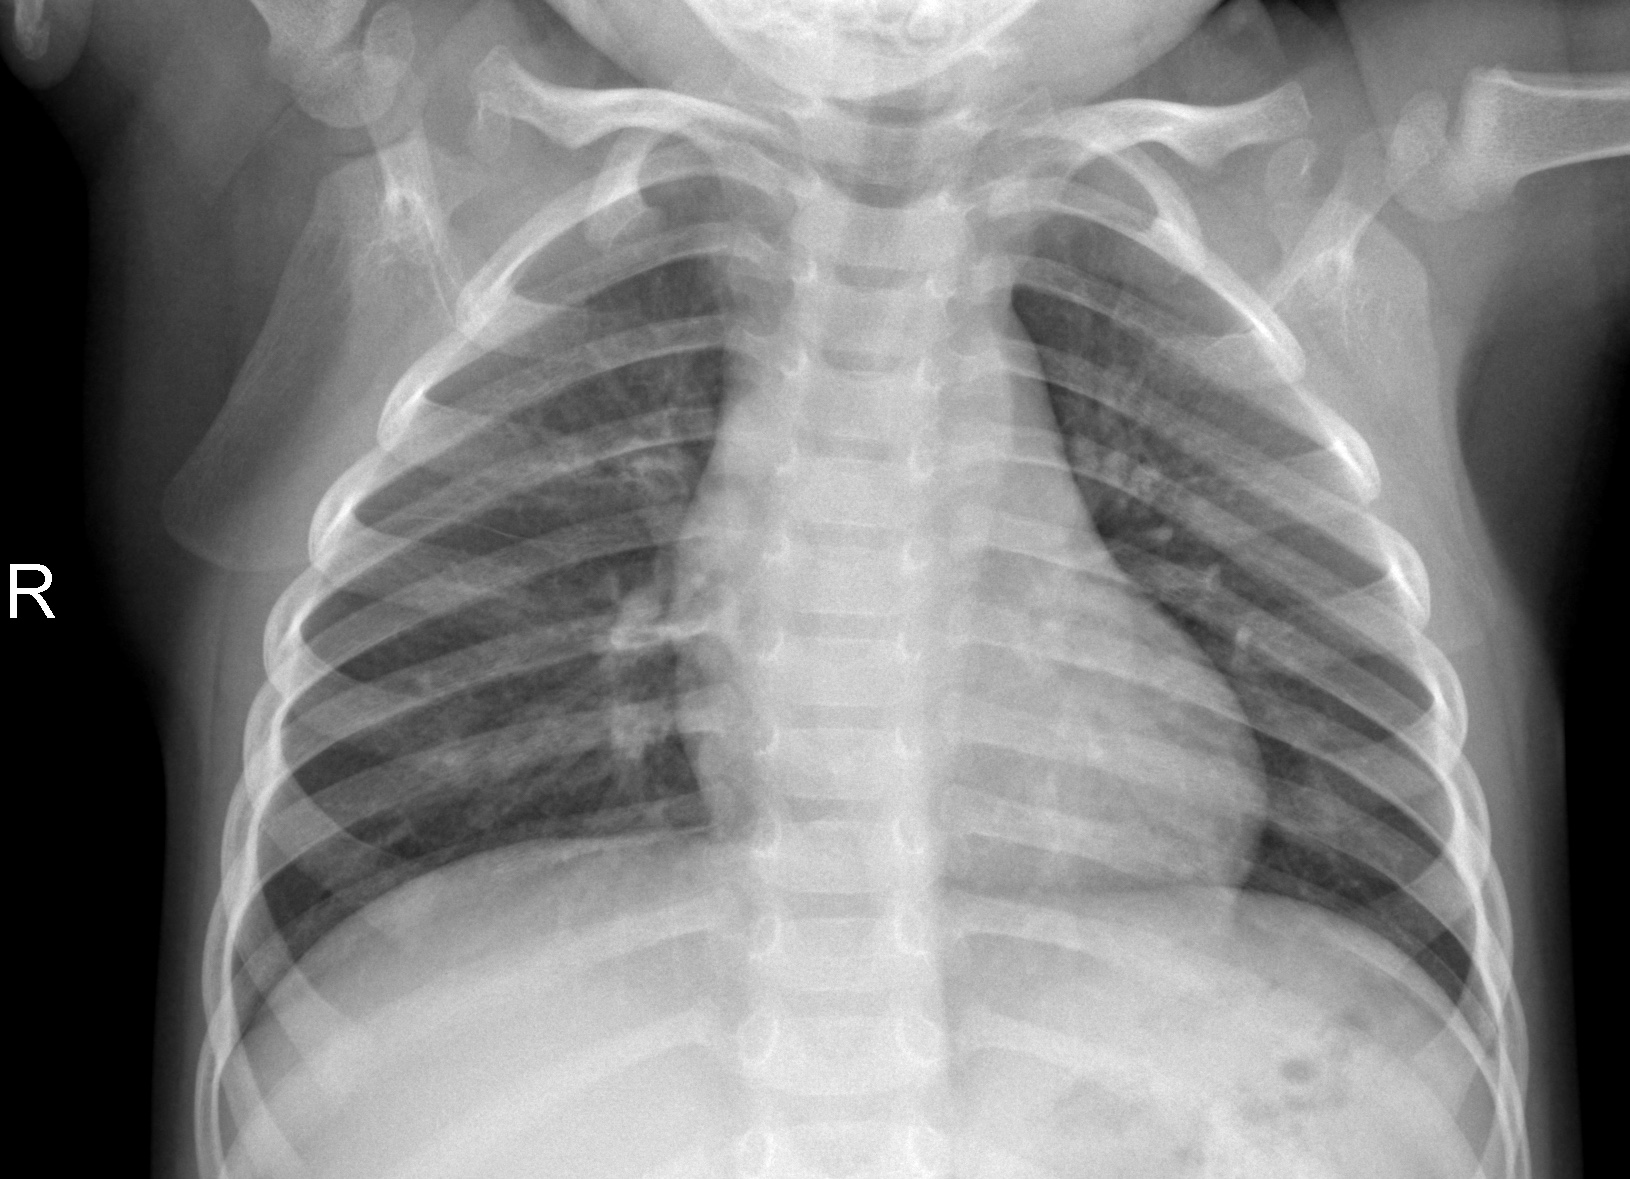
Diagnosis: NORMAL